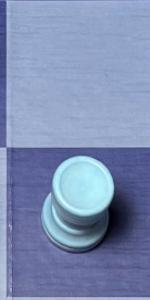
Label: Rook_White